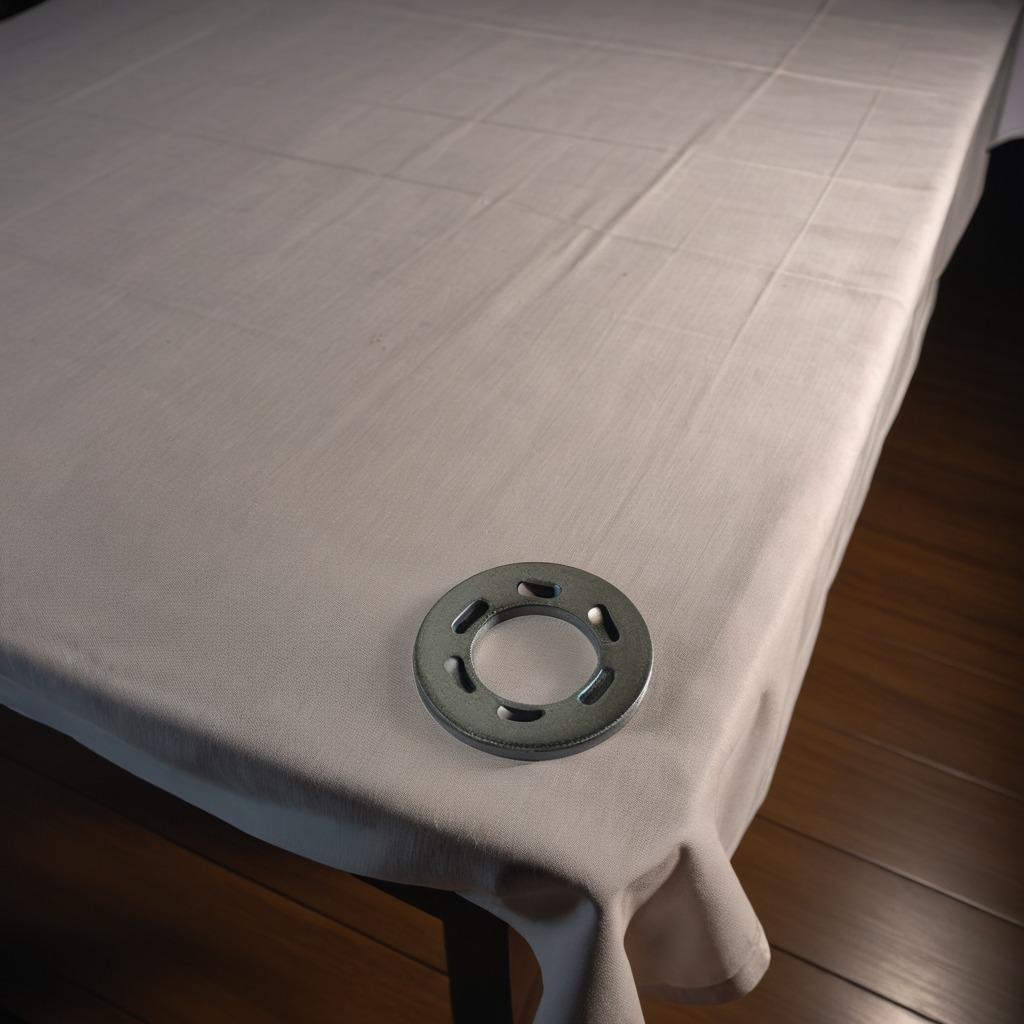
A flat metal washer lies on a wooden table inside a workshop at night.